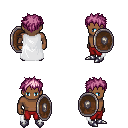
a pixel art fantasy rpg character, male body template, human, dark skin, white cape, red pants, pink bedhead hairstyle, metal boots, shield, four views (front, back, left, right), 2x2 character sprite sheet, small pixel art, hard edges, no anti-aliasing